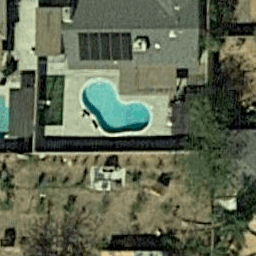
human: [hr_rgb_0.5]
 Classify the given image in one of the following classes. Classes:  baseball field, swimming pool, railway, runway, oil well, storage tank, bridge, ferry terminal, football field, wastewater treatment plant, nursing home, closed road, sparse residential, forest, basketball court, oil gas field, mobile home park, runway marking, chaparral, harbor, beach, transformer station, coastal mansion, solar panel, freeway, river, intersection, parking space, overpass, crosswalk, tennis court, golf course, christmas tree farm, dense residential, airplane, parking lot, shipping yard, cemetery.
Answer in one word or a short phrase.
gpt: swimming pool